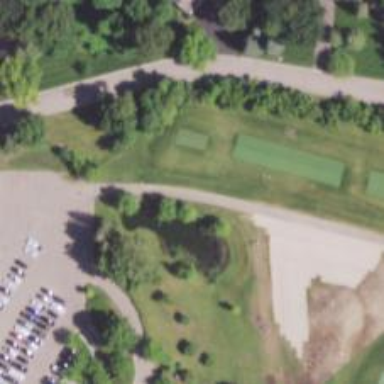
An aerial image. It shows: Service road used as golf cart path.